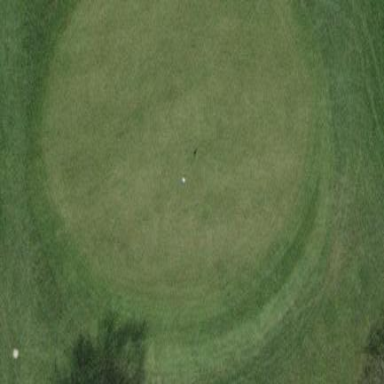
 ideal for leisure and sports activities."